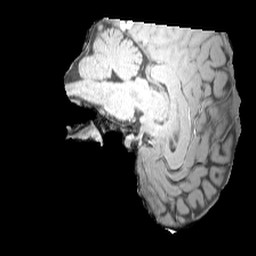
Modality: MP2RAGE
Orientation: sagittal